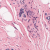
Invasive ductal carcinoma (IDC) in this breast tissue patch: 0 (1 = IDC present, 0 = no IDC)